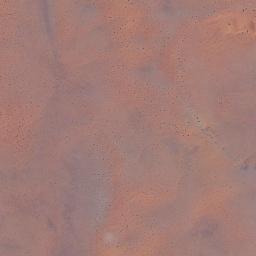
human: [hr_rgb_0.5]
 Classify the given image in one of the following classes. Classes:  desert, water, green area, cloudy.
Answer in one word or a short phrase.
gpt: desert